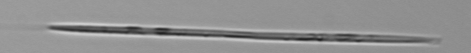
Label: Pseudo-nitzschia